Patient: sex F, age 80
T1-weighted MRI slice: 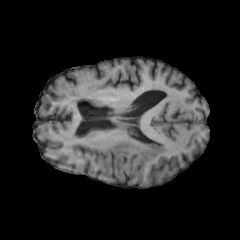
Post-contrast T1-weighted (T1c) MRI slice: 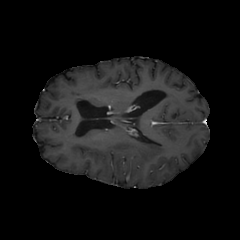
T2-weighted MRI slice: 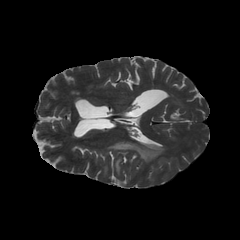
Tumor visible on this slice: yes
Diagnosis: Glioblastoma, IDH-wildtype
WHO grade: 4